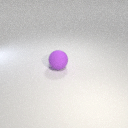
large purple rubber sphere